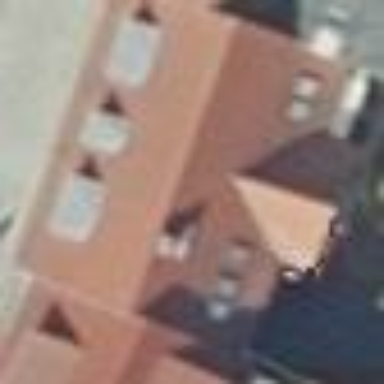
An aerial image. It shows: Building with gabled roof oriented along its structure. The roof is painted red.